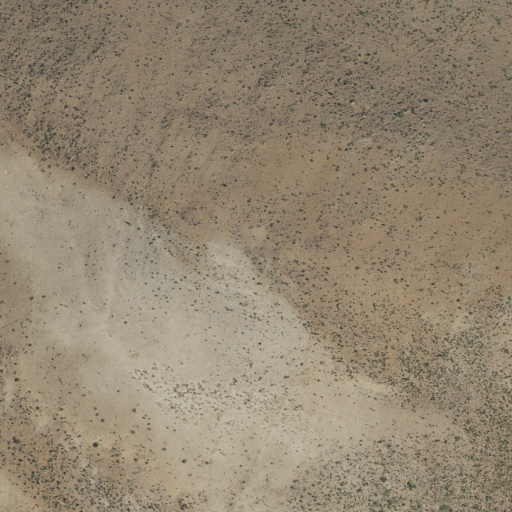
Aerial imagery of mountain in Texas named Washburn Mountain containing shrub and grassland